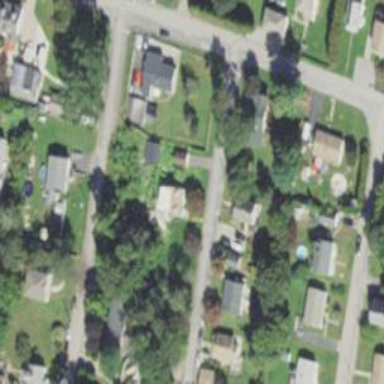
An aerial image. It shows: Residential driveway designated as service road.